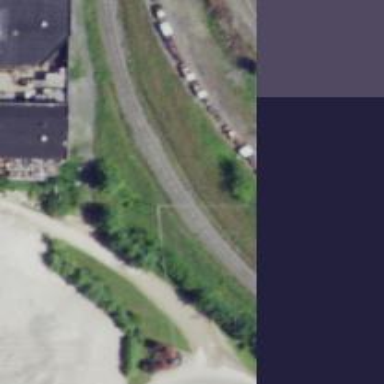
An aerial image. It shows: Disused railway siding.